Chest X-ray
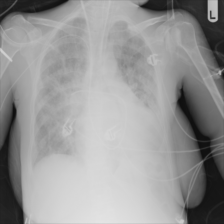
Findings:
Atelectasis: positive
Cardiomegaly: positive
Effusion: negative
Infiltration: negative
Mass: negative
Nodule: negative
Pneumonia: negative
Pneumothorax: negative
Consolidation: negative
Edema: negative
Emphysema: negative
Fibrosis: negative
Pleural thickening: negative
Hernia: negative